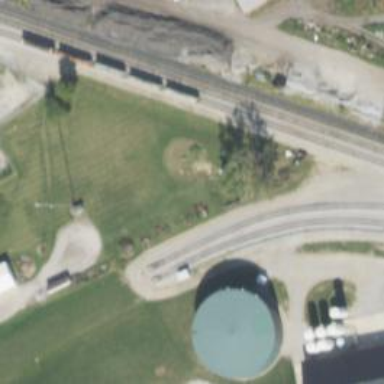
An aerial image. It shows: Rail spur service.